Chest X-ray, AP view. Patient: 62 years old, sex F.
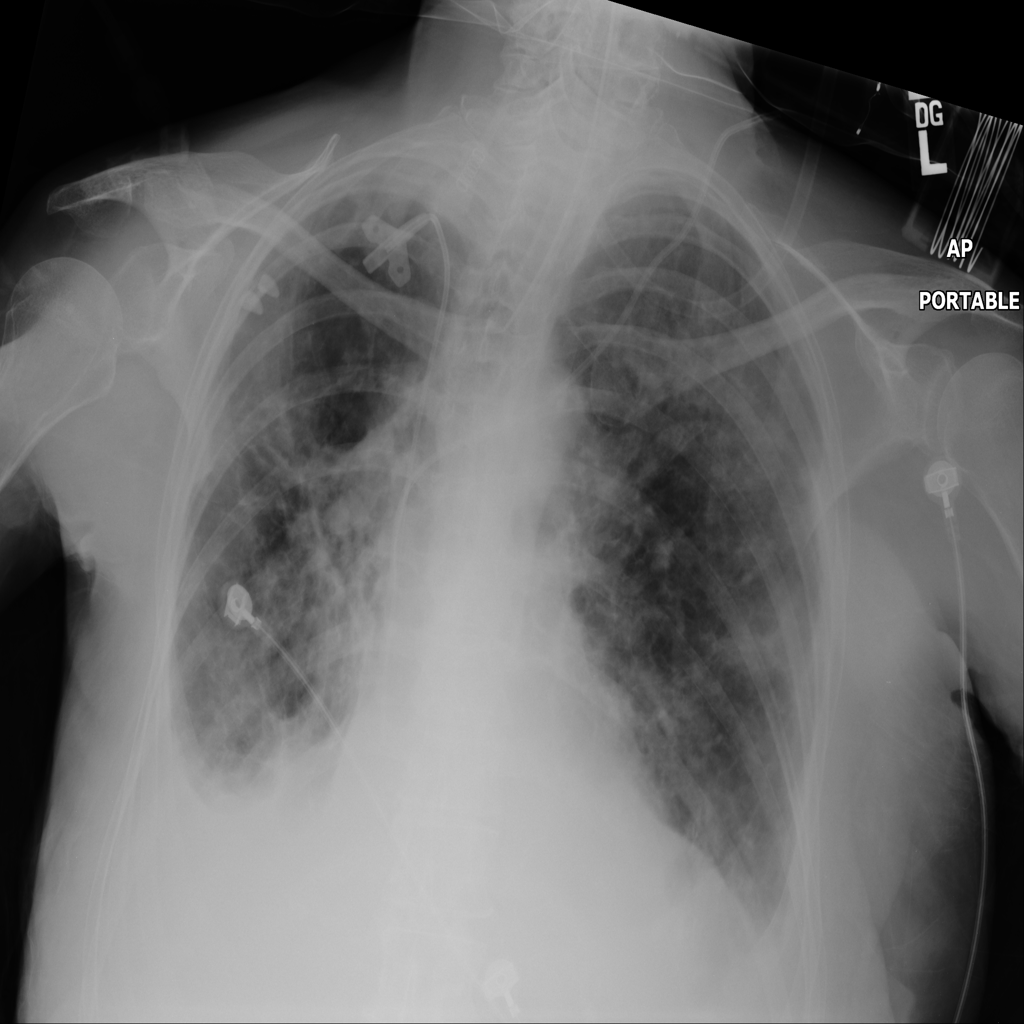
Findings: Effusion